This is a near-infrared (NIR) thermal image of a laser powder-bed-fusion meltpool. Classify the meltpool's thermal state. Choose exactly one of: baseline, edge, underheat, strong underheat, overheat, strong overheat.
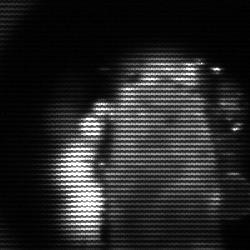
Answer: strong underheat